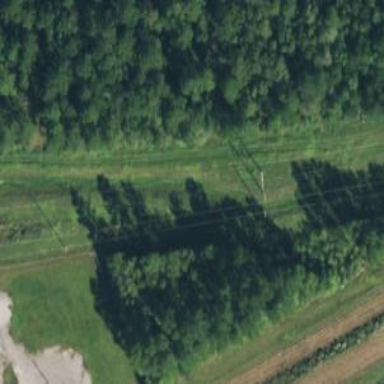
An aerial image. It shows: Power tower.